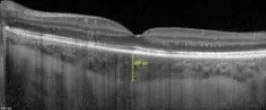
Left.
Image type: ophthalmic_imaging (oct)